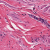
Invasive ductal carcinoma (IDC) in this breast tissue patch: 0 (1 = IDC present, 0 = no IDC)